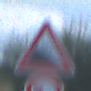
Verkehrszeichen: Gefaelle10
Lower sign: UeberholverbotKraftfahrzeuge
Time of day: MorningAfternoon
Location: Outdoor (Nature)
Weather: PartlyCloudy
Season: NotSpecified
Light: Natural